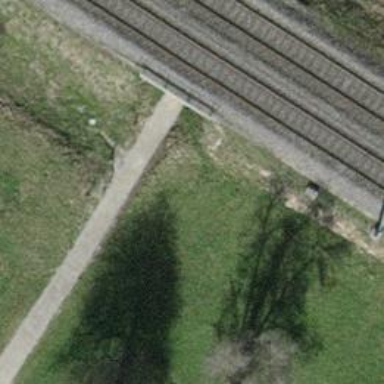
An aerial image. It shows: Path passing through tunnel paved with pebblestone surface.